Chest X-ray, AP view. Patient: 54 years old, sex M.
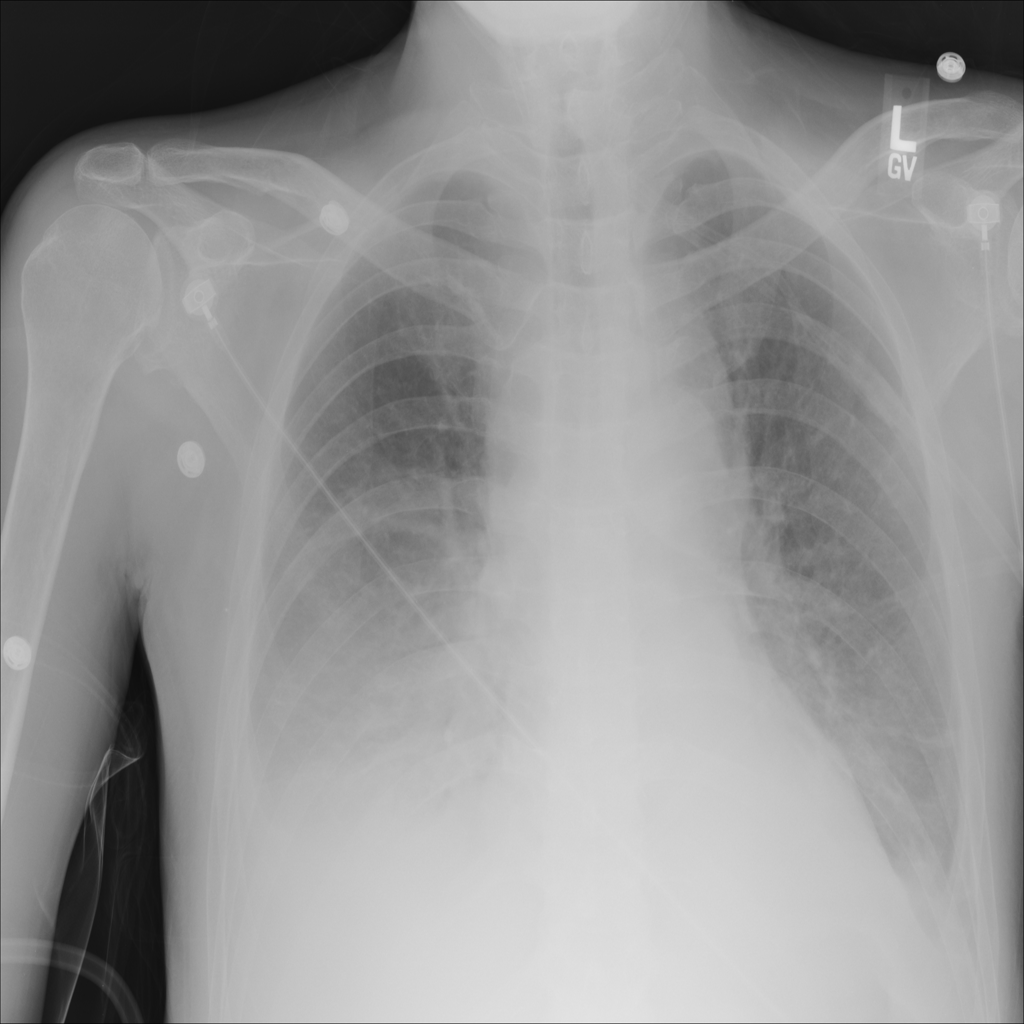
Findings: Effusion, Mass